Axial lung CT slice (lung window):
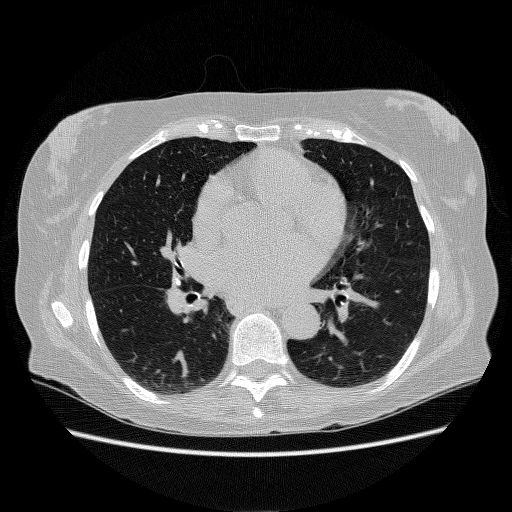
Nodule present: no